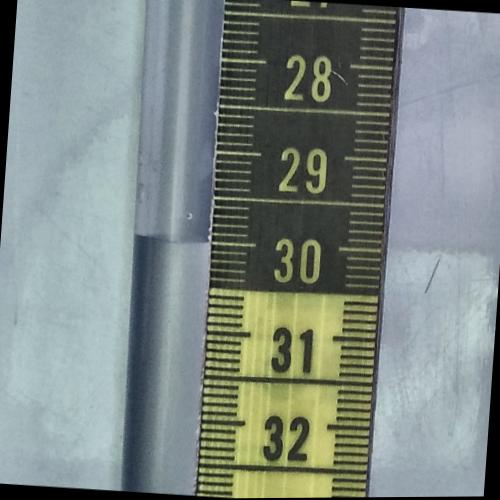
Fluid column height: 30.0 cm